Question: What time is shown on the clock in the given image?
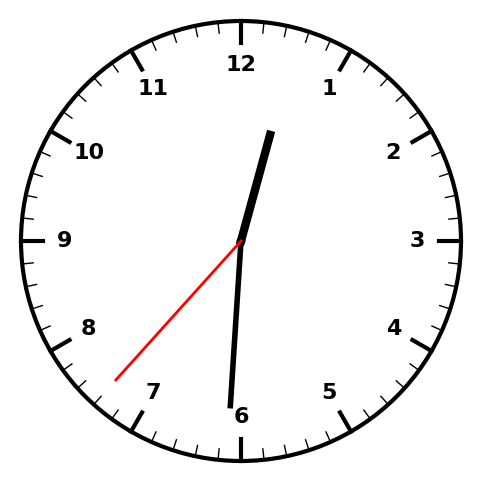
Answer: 12:30:37